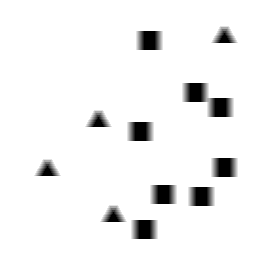
Squares: 8
Triangles: 4
Stars: 0
Total shapes: 12